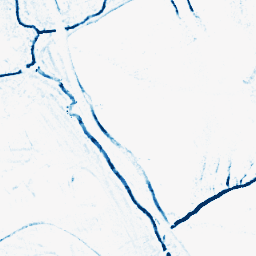
Category: morphological
Decomposition family: morphological_square
Decomposition parameters: operation: closing
size: 5
Upsampling method: bilinear
Upsampling parameters: scale: 4
Upsampling scale: 4